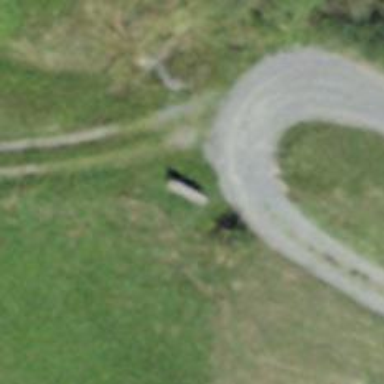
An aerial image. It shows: Grey bench.